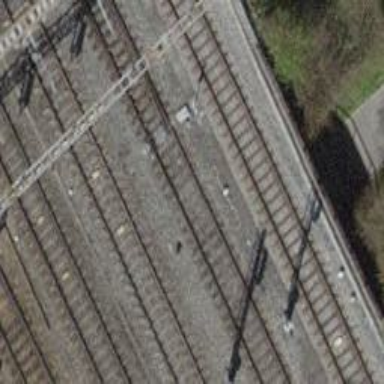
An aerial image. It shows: Railway switch.